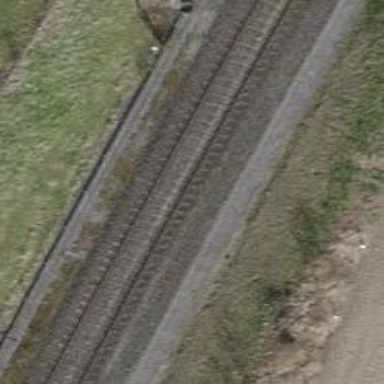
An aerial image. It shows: Single railway track with electrification through contact line.